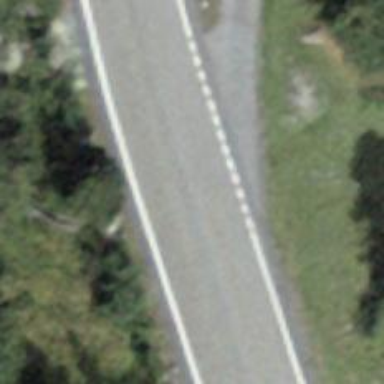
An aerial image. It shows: Tertiary road with asphalt surface and no sidewalk.